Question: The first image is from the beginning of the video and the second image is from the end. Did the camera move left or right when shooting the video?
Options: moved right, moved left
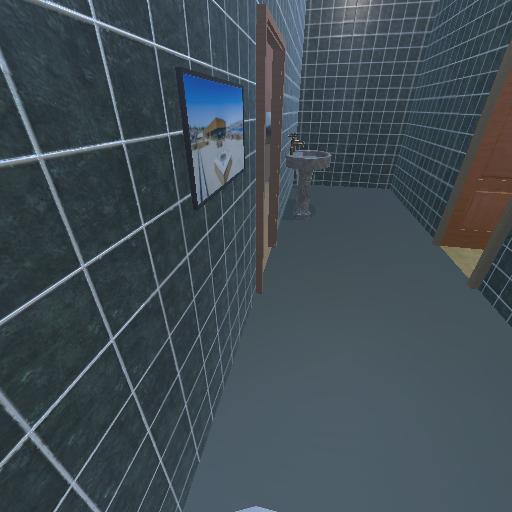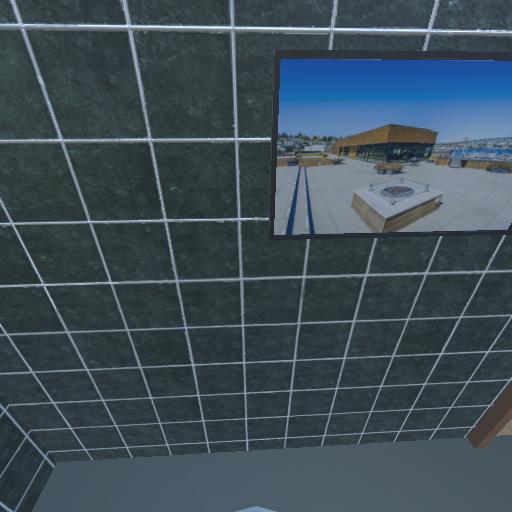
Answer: moved right